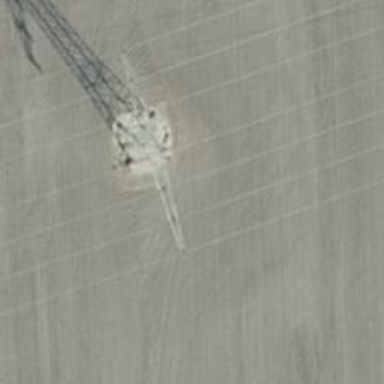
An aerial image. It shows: Power tower.